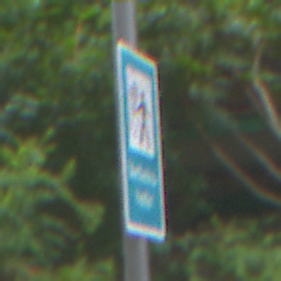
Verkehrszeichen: Verkehrshelfer
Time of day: MorningAfternoon
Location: Outdoor (Urban)
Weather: Overcast
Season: NotSpecified
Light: Natural